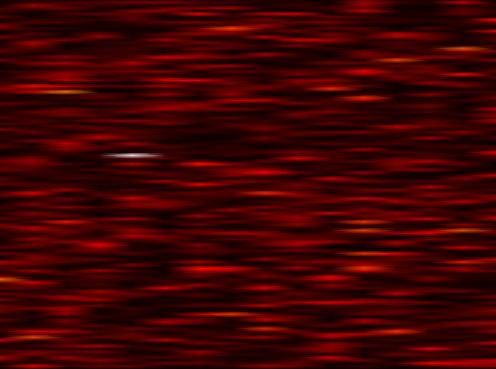
Label: FBMC